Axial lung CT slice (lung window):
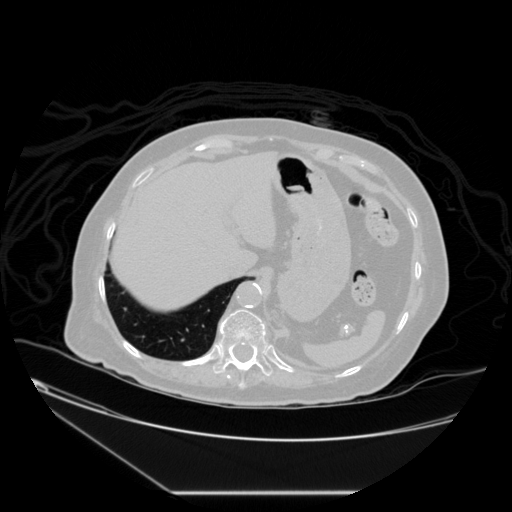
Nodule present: no